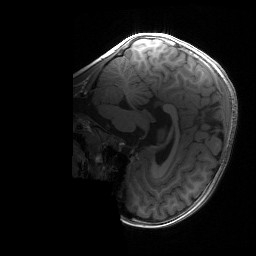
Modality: T1w
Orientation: sagittal
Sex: female
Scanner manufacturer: siemens
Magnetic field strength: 3 T
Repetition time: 1.9 s
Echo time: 0.00243 s